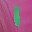
Label: 1